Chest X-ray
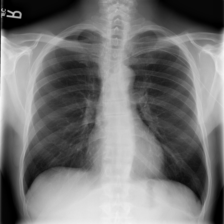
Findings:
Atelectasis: negative
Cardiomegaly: negative
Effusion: negative
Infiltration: negative
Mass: negative
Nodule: negative
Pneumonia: negative
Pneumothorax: negative
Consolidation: negative
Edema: negative
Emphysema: negative
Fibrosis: negative
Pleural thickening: negative
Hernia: negative